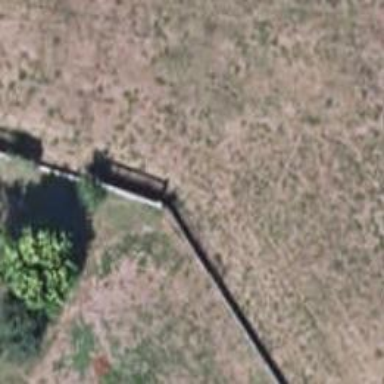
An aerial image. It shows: Fence.